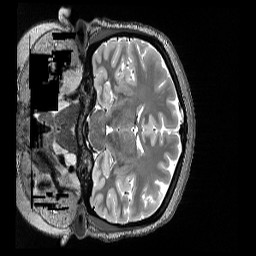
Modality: T2w
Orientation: coronal
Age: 20
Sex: female
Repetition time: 3.2 s
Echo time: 0.563 s